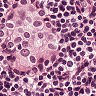
Metastatic tissue present: yes